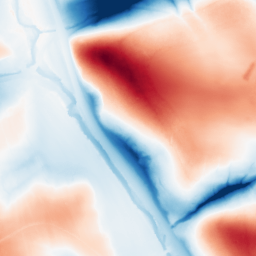
Category: classical
Decomposition family: gaussian_anisotropic
Decomposition parameters: sigma_x: 10
sigma_y: 50
Upsampling method: quartic
Upsampling parameters: scale: 2
Upsampling scale: 2